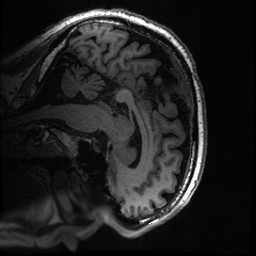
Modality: T1w
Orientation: sagittal
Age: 63
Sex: male